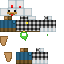
A male human skin with medium skin, wearing brown long hair dressed in a blue hoodie and brown pants, featuring a closed mouth.